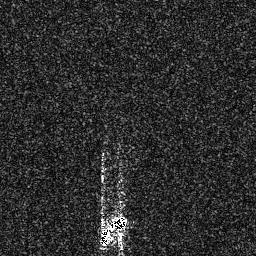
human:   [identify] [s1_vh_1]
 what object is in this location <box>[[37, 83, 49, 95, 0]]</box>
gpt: <ref>1 medium ship at the bottom</ref>